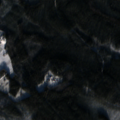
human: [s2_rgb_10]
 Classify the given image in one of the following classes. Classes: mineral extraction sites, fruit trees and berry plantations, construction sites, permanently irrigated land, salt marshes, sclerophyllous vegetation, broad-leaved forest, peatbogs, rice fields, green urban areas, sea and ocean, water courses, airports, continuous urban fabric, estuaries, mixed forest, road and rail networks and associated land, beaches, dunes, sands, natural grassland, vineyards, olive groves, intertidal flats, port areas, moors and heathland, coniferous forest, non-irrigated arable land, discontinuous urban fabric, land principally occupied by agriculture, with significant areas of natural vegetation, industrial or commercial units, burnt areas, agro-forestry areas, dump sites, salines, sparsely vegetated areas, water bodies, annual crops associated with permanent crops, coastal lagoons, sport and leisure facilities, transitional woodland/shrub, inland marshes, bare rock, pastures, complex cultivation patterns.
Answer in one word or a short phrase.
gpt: land principally occupied by agriculture, with significant areas of natural vegetation, coniferous forest, transitional woodland/shrub